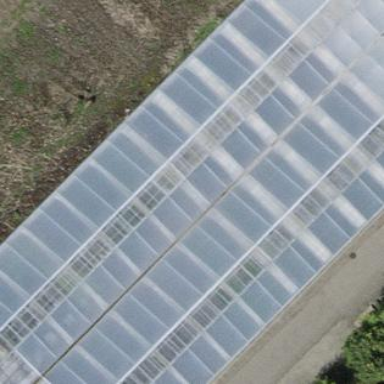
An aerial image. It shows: Greenhouse.